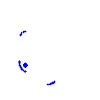
Particle: electron